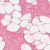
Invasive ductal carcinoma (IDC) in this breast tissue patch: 0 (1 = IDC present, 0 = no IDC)